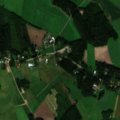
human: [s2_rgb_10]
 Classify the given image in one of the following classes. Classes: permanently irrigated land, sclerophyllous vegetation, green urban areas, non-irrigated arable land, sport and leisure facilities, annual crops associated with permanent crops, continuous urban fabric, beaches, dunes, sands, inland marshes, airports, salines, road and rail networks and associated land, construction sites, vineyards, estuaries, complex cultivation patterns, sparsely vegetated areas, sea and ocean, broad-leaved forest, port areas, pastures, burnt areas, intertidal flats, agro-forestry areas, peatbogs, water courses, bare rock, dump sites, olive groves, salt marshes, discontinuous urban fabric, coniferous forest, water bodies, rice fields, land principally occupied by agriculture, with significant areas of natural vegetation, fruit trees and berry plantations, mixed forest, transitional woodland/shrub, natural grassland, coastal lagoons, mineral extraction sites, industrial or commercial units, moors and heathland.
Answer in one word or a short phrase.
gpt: discontinuous urban fabric, non-irrigated arable land, land principally occupied by agriculture, with significant areas of natural vegetation, coniferous forest